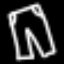
Label: pants